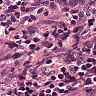
Metastatic tissue present: yes